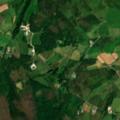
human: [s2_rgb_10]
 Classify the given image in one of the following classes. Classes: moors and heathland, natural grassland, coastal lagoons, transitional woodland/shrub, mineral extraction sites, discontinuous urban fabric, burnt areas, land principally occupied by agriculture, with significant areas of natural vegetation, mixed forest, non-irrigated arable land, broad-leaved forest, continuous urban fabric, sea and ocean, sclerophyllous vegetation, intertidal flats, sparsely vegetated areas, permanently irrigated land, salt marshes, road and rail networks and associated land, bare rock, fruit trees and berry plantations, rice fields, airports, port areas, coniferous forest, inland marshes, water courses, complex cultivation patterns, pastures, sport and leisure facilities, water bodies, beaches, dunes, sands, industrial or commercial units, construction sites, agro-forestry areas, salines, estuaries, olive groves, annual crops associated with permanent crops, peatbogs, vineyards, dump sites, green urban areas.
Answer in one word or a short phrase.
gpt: pastures, mixed forest, moors and heathland, peatbogs